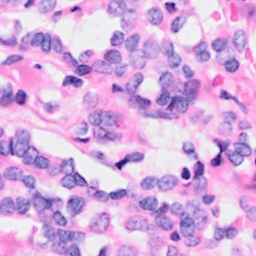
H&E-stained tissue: Breast